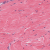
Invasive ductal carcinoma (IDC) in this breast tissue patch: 0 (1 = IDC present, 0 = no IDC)